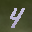
Label: 4